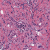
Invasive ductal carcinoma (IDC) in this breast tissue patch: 1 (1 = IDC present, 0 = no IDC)